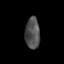
Tissue: skin
Cell type: Fibroblasts
Senescence score: 0.7471
Nuclear area (px): 446
Mean DAPI intensity: 80.706